Interaction volume radius: 5 \u00c5
Interaction volume height: 45 \u00c5
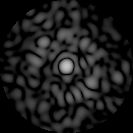
Disorder parameter: 0.8164